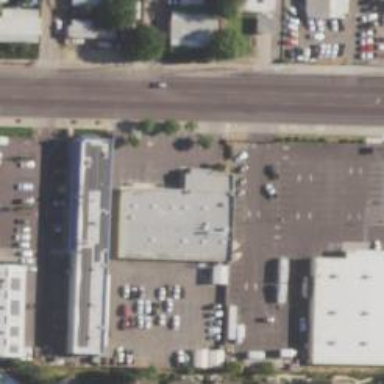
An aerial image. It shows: Commercial area.